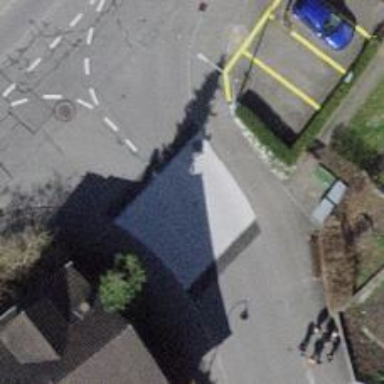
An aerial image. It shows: Marked crossing on the road.